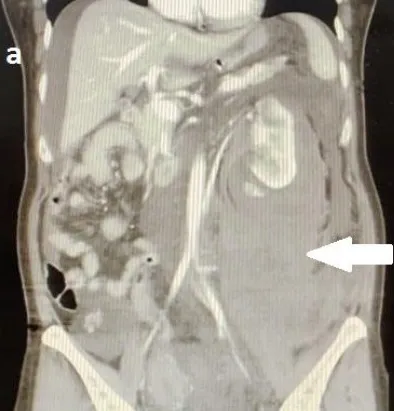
(a) Coronal CT image showing massive retroperitoneal haemorrhage mostly on the left side (arrow).
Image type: radiology (ct)